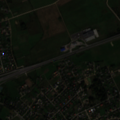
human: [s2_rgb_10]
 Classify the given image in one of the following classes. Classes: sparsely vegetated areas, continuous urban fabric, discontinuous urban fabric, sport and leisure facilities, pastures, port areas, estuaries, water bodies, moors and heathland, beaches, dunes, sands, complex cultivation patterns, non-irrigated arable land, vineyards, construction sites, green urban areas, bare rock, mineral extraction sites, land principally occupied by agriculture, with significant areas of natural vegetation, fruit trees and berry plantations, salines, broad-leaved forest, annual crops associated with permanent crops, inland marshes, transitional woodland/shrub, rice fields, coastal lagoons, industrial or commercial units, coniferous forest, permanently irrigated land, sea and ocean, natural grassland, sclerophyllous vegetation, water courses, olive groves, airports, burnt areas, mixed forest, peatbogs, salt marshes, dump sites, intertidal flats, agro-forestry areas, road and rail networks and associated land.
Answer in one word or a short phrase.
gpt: discontinuous urban fabric, road and rail networks and associated land, non-irrigated arable land, complex cultivation patterns